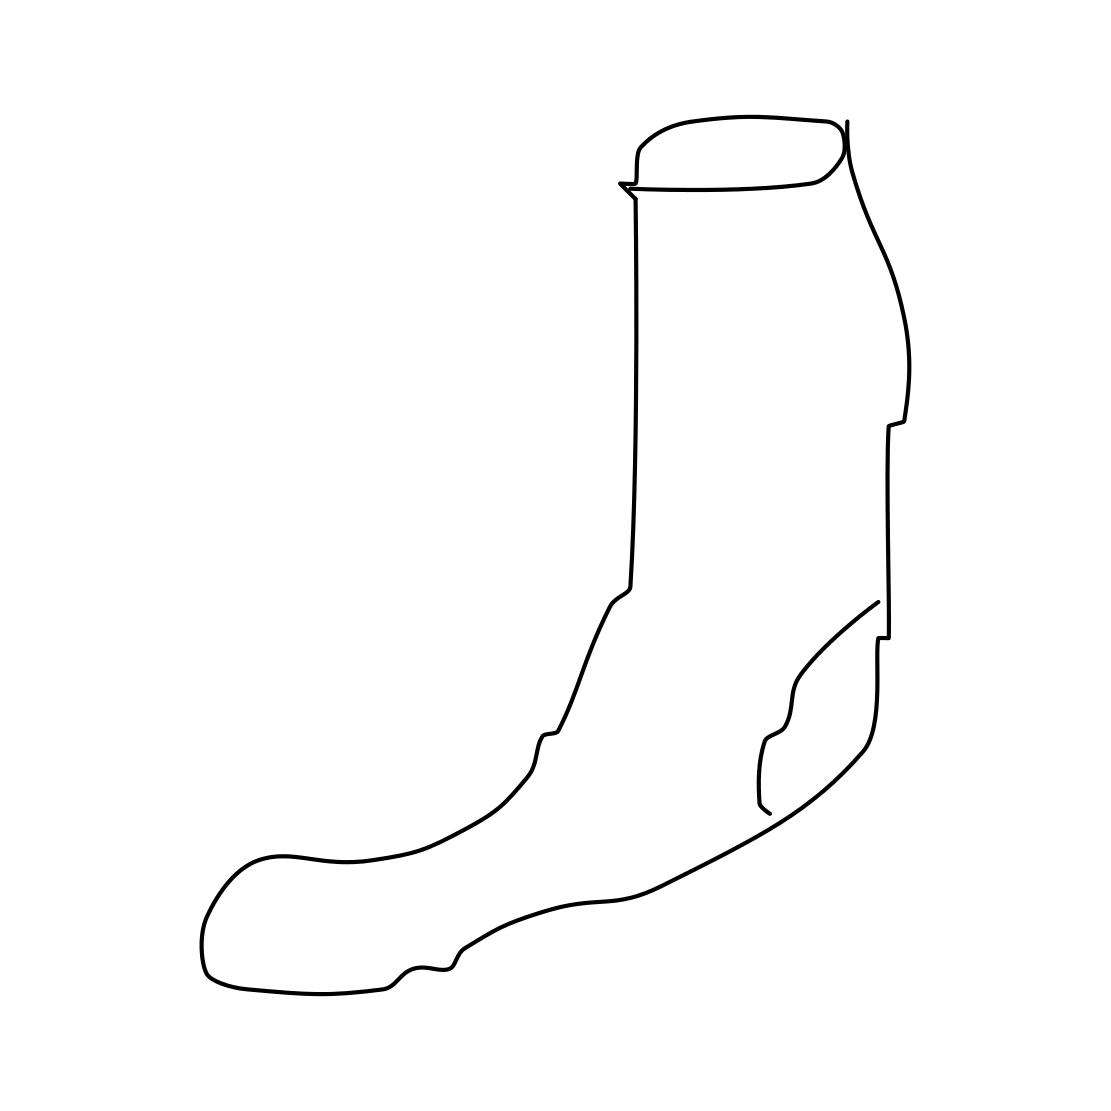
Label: socks